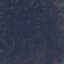
Land use / land cover class: HerbaceousVegetation